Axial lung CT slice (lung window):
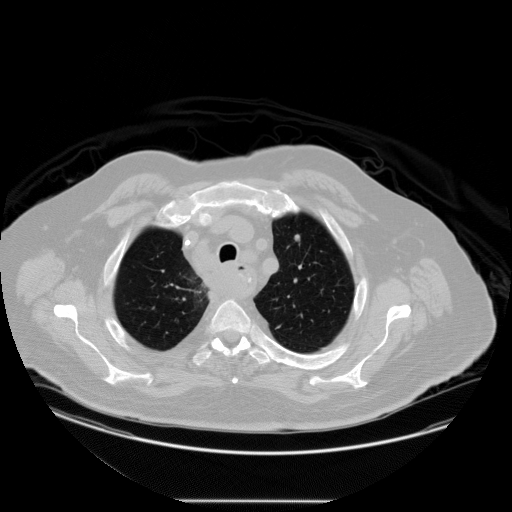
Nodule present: yes
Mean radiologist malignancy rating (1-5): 2.667